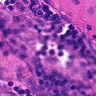
Metastatic tissue present: no